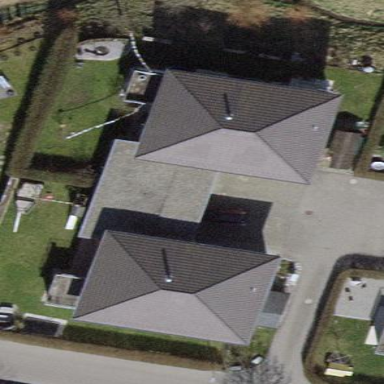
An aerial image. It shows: Group of garages.